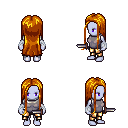
a pixel art fantasy rpg character, female body template, dark elf, purple skin, steel chest armor, gold greaves, dark blonde extra-long hairstyle, white cloth bandages, dagger, four views (front, back, left, right), 2x2 character sprite sheet, small pixel art, hard edges, no anti-aliasing